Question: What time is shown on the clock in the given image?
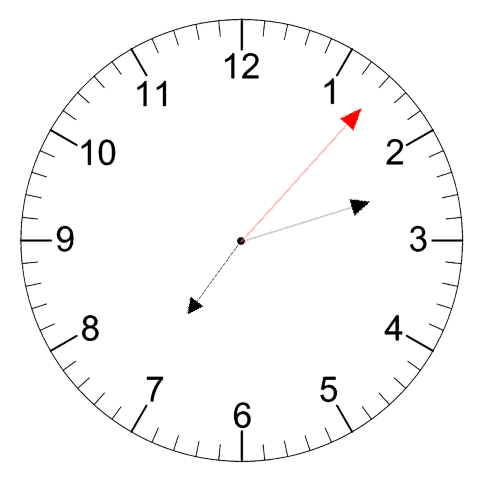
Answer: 07:12:07